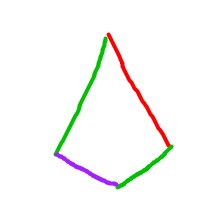
Shape: kite